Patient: sex M, age 55
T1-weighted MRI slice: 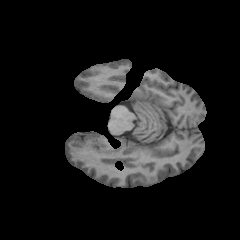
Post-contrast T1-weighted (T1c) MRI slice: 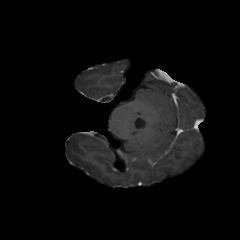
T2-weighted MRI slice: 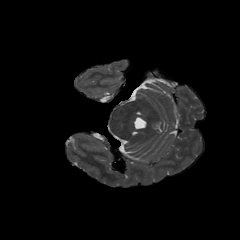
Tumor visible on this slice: no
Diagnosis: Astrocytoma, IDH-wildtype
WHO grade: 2